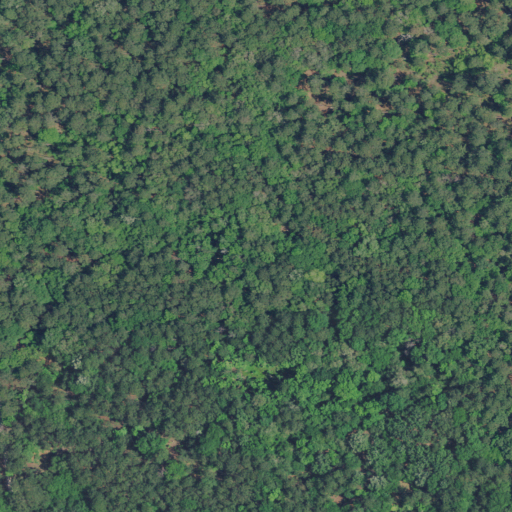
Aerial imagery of island in South Carolina named Cole Island containing evergreen forest, woody wetlands, mixed forest, and open development